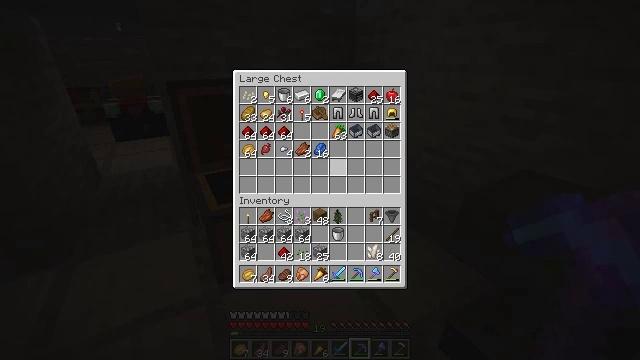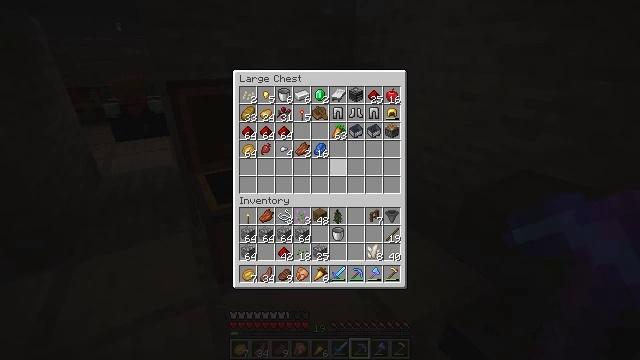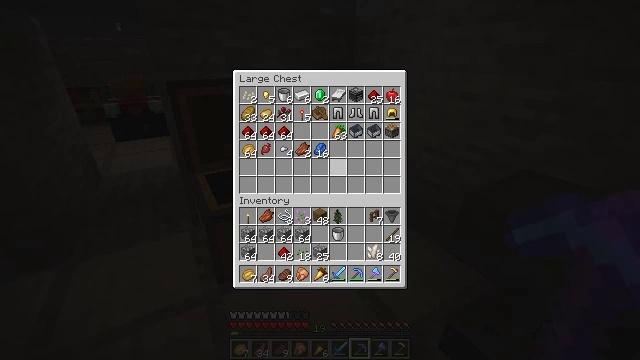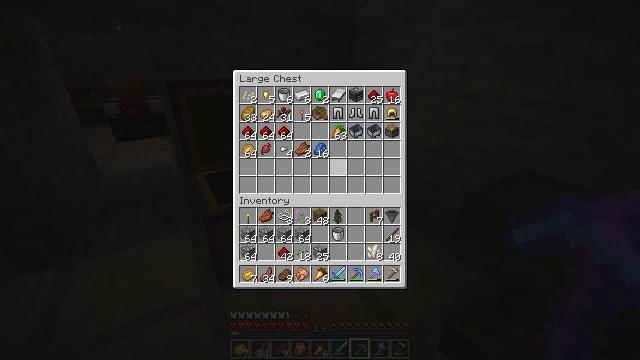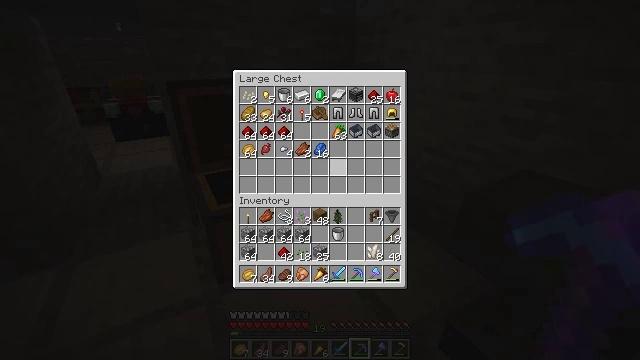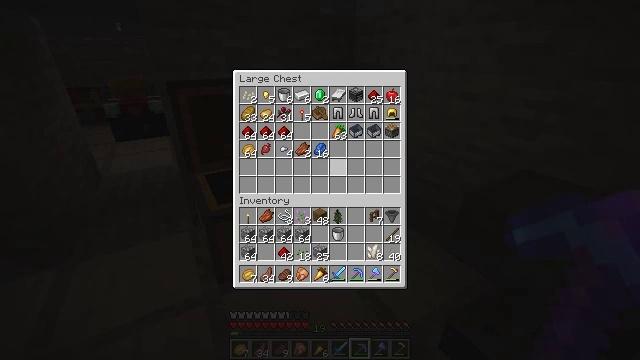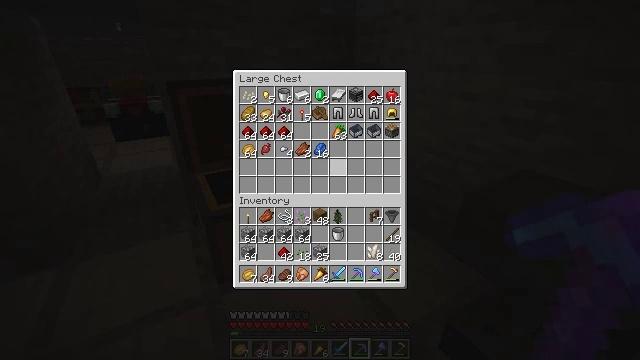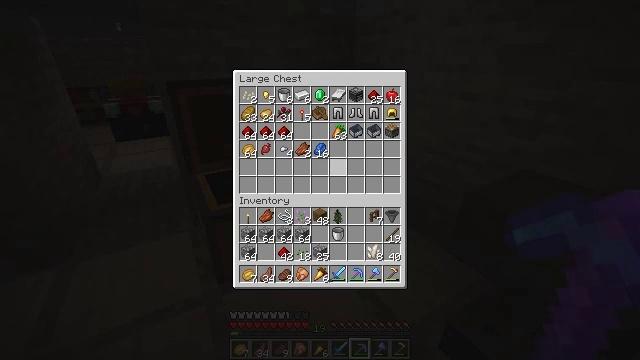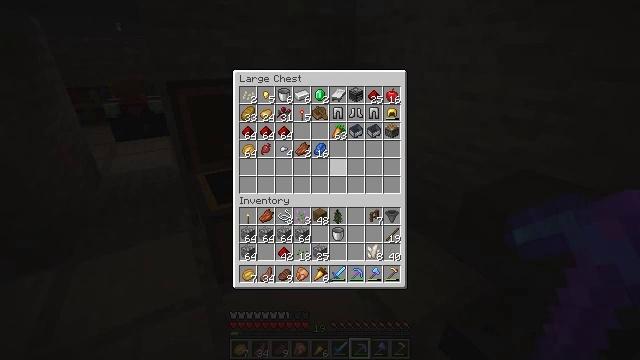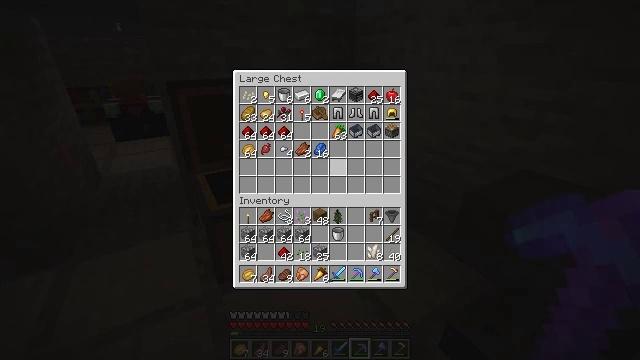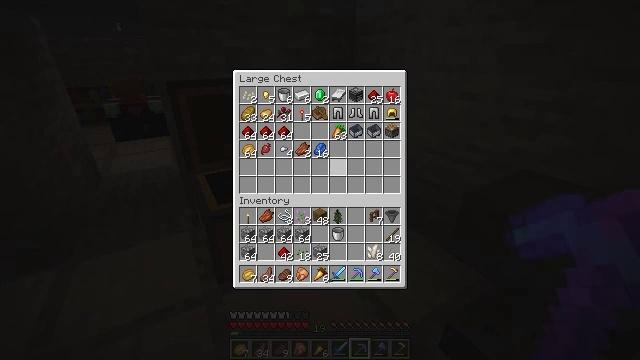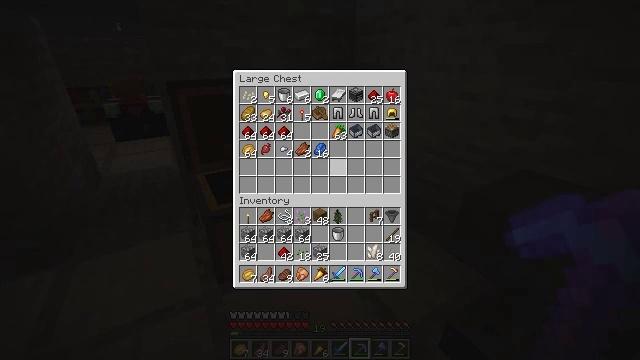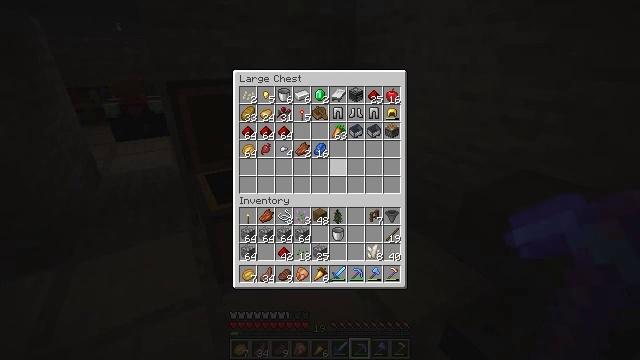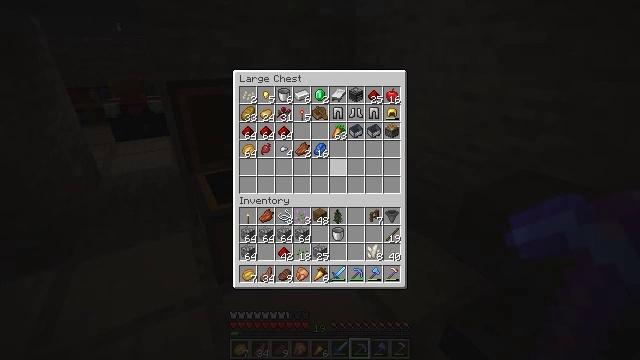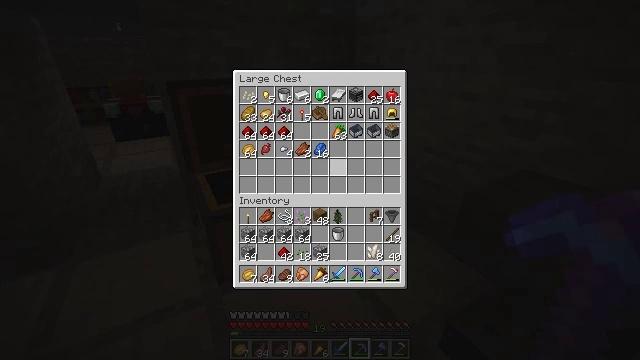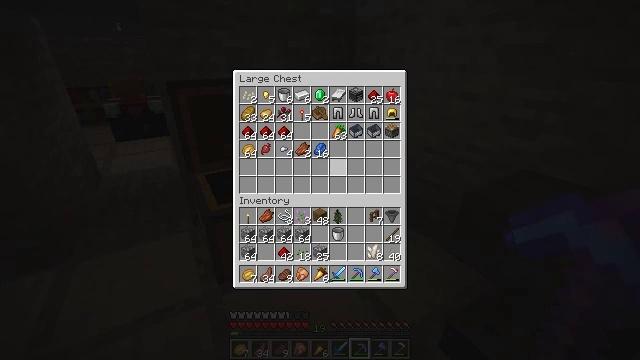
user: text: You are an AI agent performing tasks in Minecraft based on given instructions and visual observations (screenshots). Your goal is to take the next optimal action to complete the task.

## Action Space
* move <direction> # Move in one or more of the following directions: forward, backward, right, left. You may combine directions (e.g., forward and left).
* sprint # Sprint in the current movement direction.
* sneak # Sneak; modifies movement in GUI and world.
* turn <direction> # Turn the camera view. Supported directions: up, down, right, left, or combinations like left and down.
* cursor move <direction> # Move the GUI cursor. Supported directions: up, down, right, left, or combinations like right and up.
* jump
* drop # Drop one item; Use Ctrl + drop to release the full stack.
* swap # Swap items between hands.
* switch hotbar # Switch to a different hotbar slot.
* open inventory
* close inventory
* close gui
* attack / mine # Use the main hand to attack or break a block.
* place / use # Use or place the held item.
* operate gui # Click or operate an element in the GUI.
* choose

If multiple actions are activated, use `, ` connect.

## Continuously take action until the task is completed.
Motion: motion action
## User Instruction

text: Break the mature wheat plants.
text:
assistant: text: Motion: no_op
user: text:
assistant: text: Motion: no_op
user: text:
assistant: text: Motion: no_op
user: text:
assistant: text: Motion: no_op
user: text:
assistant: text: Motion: no_op
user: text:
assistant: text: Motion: no_op
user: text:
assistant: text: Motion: no_op
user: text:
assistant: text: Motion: no_op
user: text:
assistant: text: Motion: no_op
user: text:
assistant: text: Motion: no_op
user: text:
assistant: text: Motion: no_op
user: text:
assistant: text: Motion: no_op
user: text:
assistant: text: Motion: no_op
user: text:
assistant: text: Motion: no_op
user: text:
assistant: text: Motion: no_op
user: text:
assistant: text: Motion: no_op
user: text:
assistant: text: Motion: no_op
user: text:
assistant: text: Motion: no_op
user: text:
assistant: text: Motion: no_op
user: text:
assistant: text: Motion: no_op
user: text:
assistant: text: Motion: no_op
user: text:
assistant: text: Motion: no_op
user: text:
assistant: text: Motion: no_op
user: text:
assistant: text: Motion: no_op
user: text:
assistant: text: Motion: no_op
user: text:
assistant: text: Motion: no_op
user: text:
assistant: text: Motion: no_op
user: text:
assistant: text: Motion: no_op
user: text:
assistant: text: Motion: no_op
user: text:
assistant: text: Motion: no_op